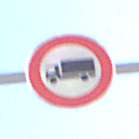
Verkehrszeichen: VerbotFuerKraftfahrzeugeUeberDreiKommaFuenfTonnen
Umgebung: Outdoor, RoadRail
Tageszeit: Midday
Wetter: Clear
Licht: Natural
Jahreszeit: Summer
Kontrast: HighContrast